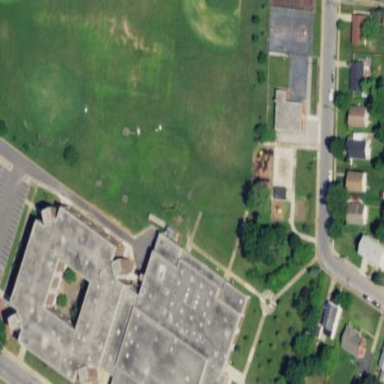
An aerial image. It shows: School.